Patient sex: F
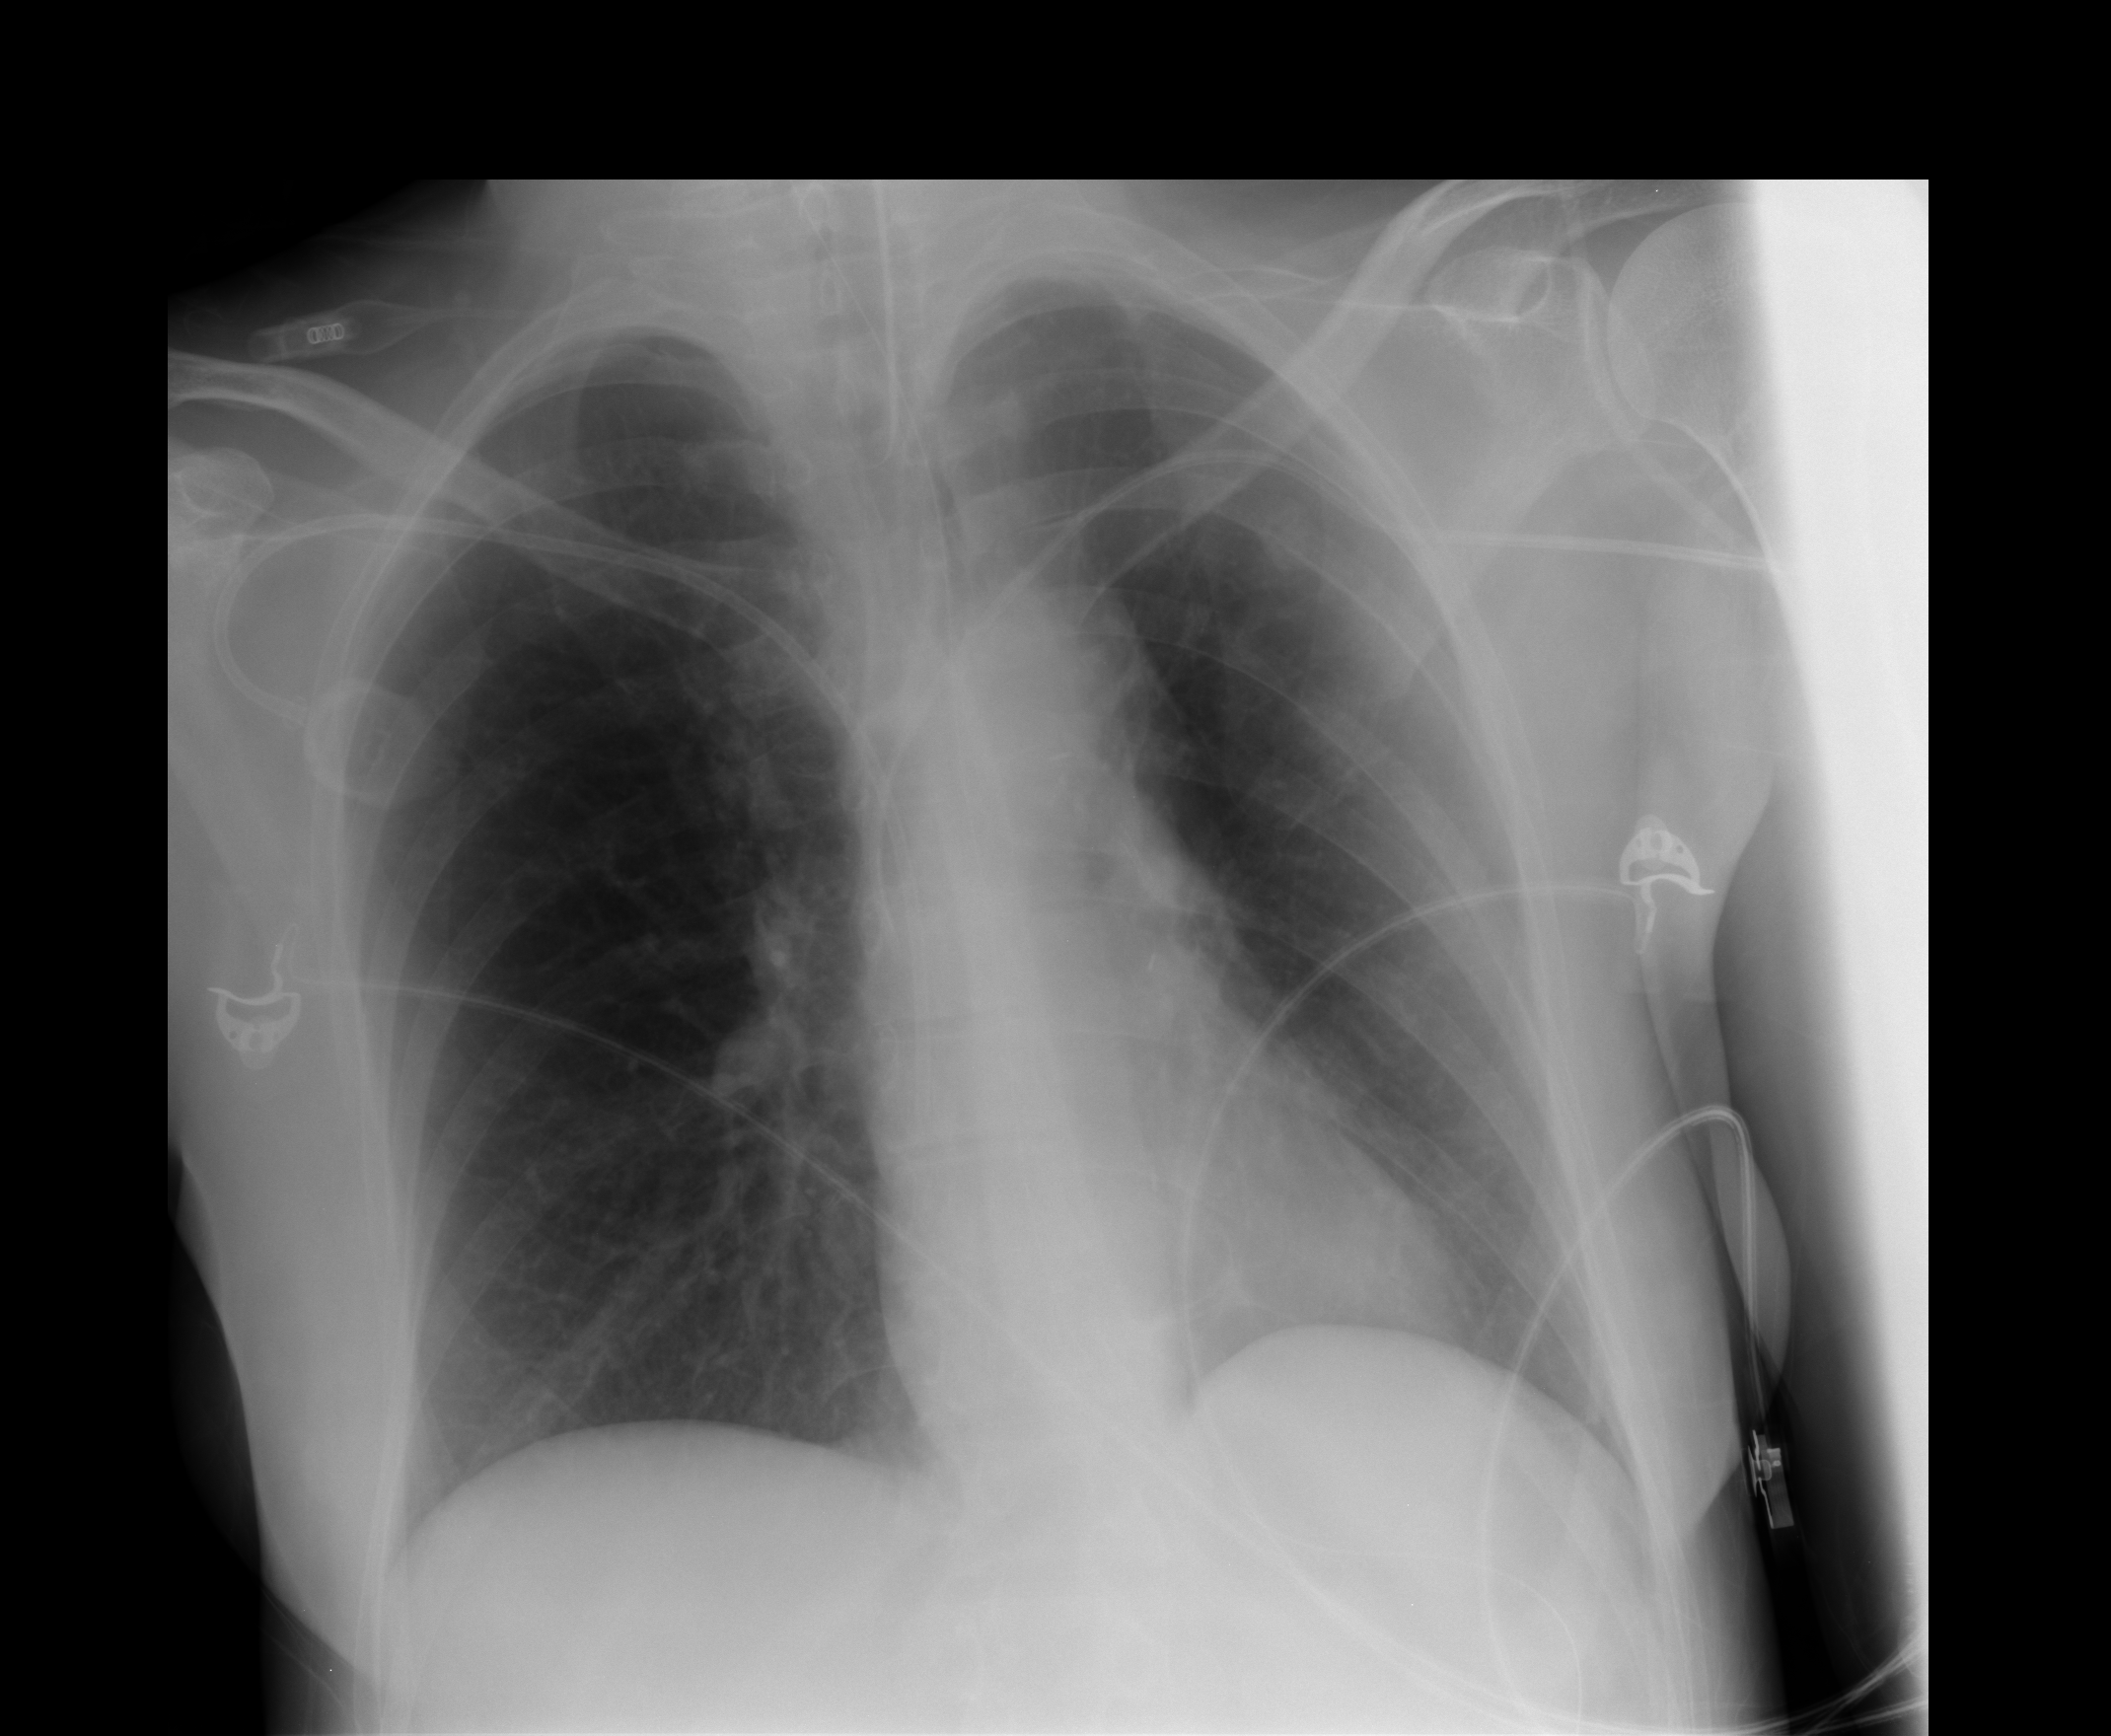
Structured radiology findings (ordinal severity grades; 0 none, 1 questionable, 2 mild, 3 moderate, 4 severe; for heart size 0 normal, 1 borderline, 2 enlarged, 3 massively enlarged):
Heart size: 0
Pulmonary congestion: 0
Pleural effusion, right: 0
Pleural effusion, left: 0
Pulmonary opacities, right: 0
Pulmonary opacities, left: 0
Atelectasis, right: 2
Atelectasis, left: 0